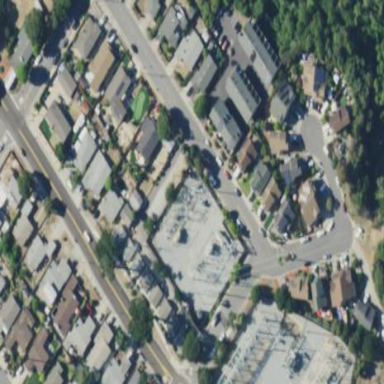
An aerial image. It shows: Power substation.